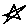
Label: star